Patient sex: M
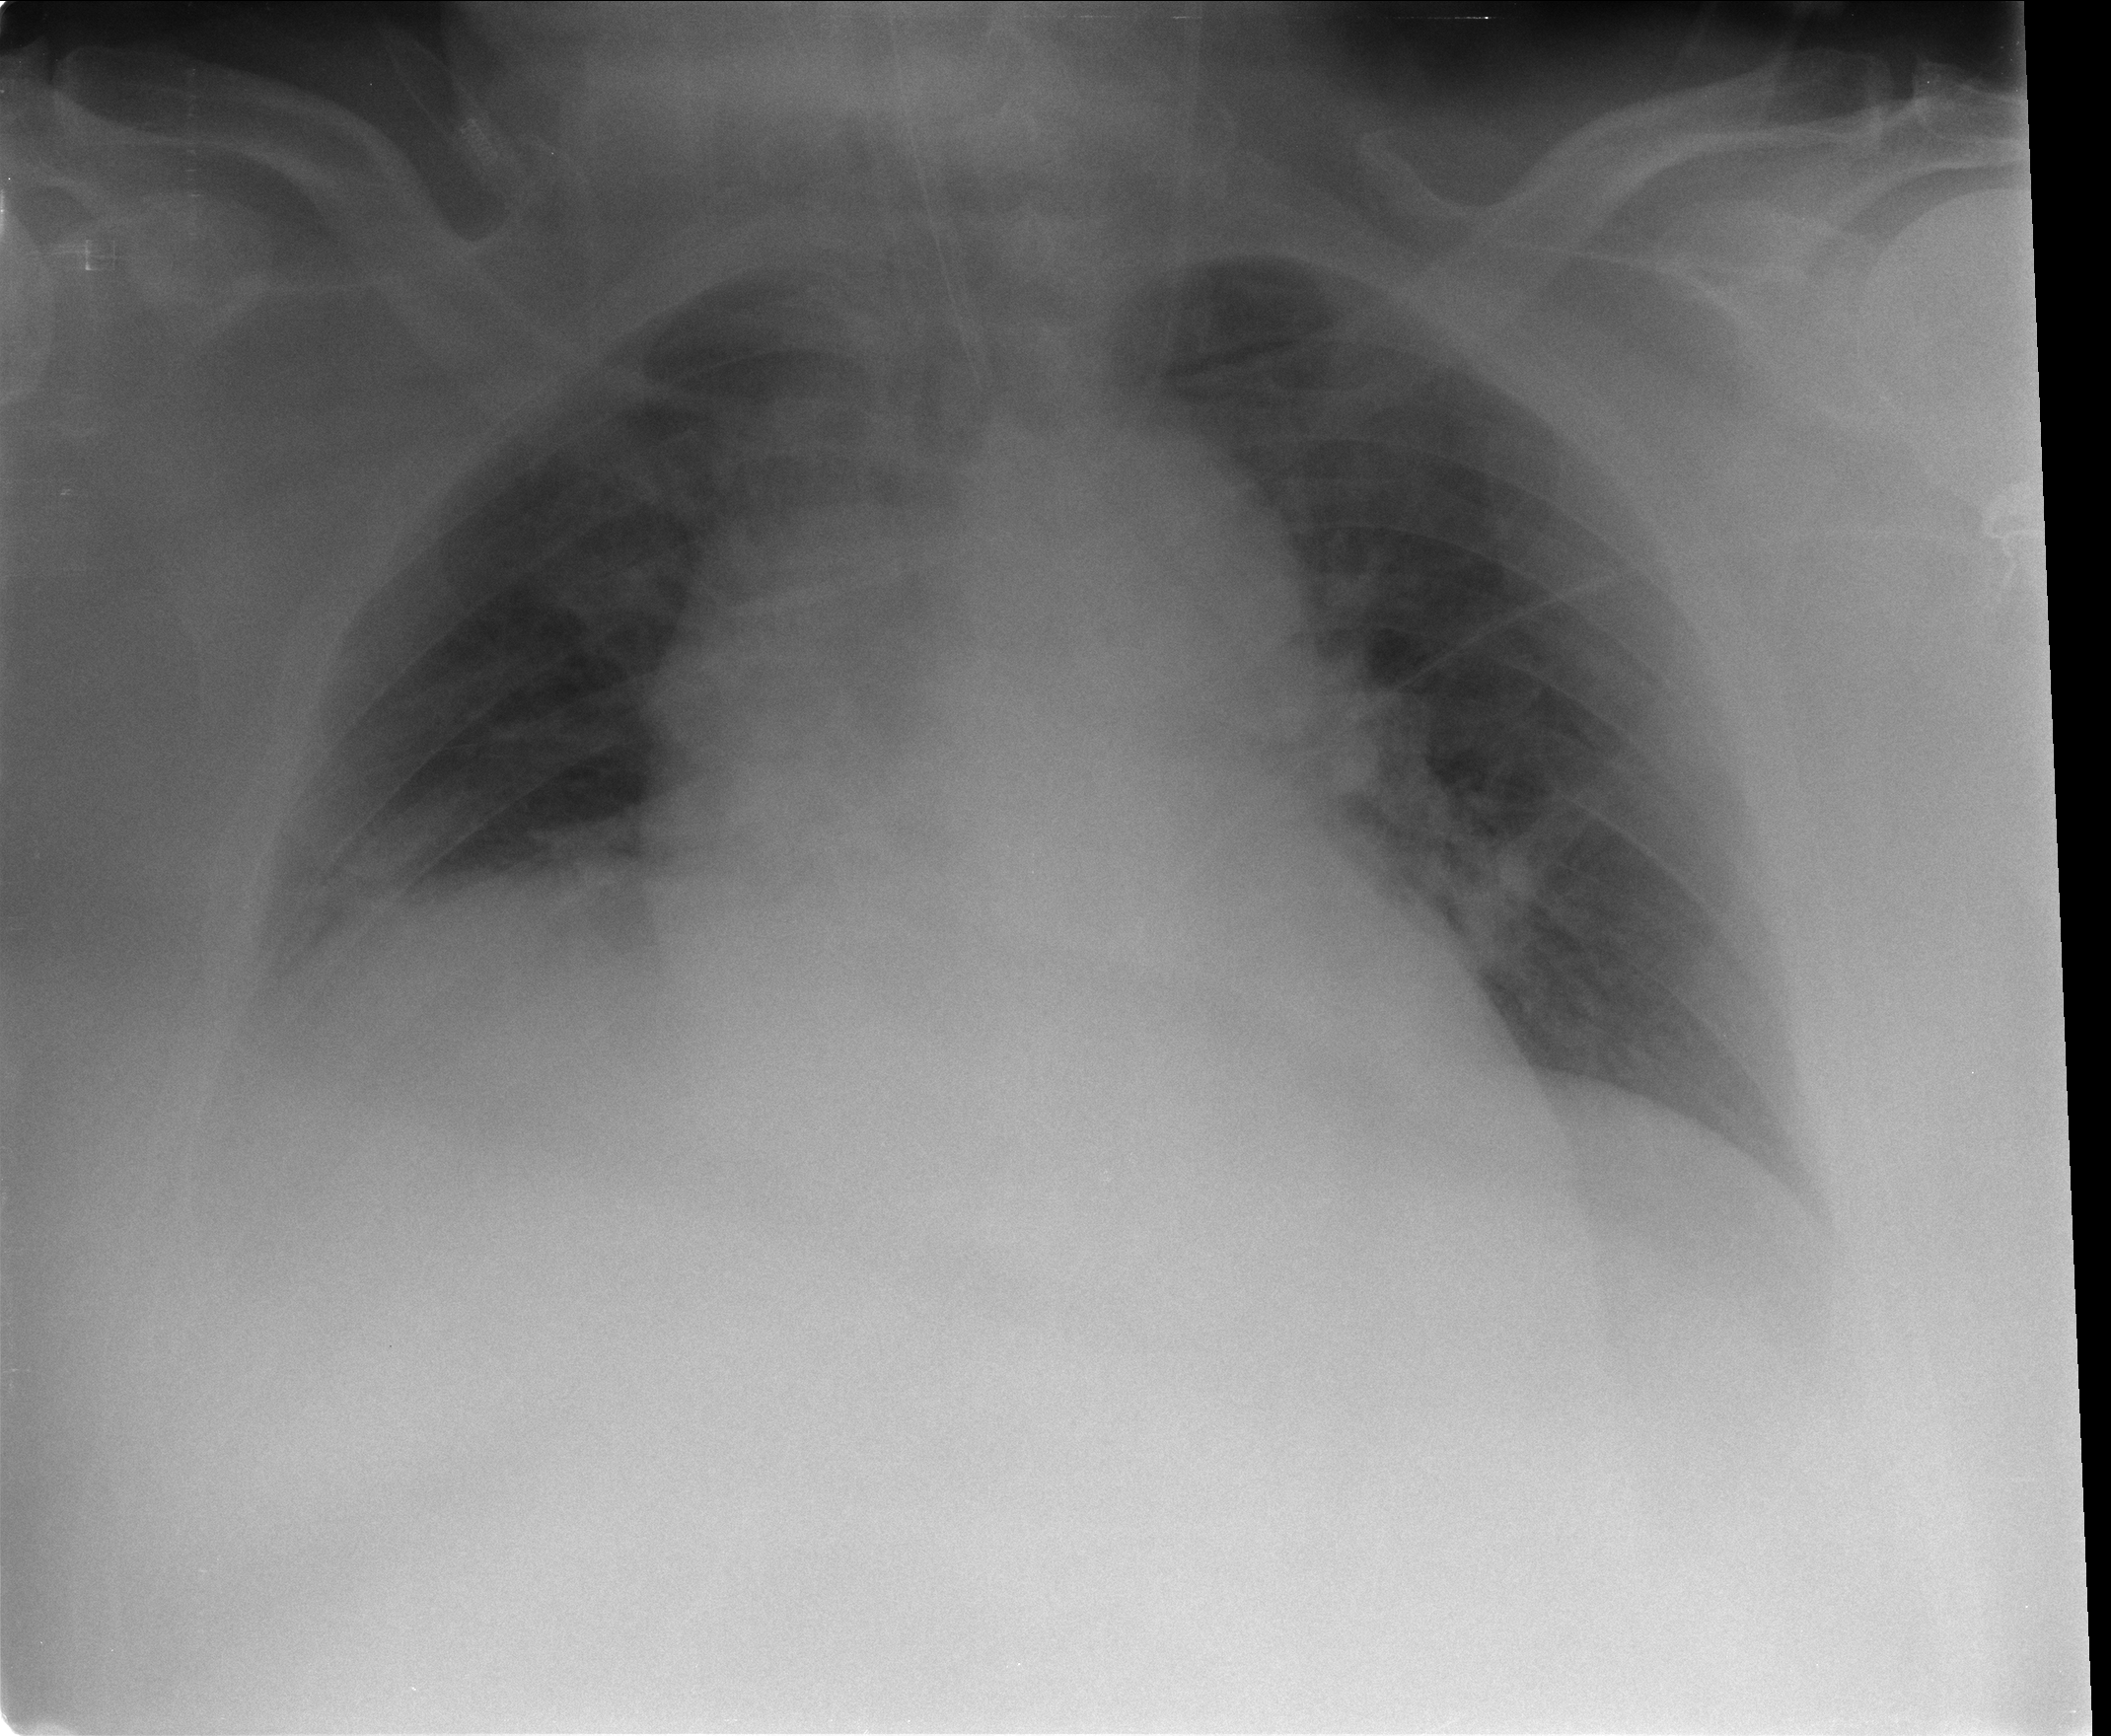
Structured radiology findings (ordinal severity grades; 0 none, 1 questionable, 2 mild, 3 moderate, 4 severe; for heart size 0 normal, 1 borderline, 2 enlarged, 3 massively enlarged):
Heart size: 0
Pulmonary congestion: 0
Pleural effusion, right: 0
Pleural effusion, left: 0
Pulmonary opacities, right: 0
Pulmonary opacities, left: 0
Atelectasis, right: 1
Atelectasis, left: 0